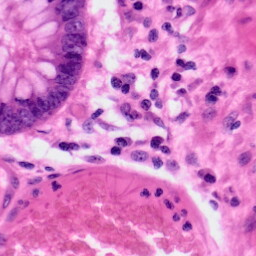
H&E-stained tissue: Colon